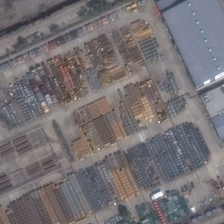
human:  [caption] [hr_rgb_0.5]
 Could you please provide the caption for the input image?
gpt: there are compactly arranged containers in the factory .

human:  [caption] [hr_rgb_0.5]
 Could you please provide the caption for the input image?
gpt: the ranked workshops in the industrial are yellow and cyan .

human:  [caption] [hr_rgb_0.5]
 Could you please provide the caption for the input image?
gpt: there are compactly arranged containers in the factory .

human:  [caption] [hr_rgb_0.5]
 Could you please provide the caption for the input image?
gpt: numerous containers are placed here next to the big factory building .

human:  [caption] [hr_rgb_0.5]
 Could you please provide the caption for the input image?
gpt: many containers are near a gray industrial building .